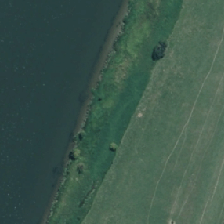
Land cover: herbaceous_freshwater_vege